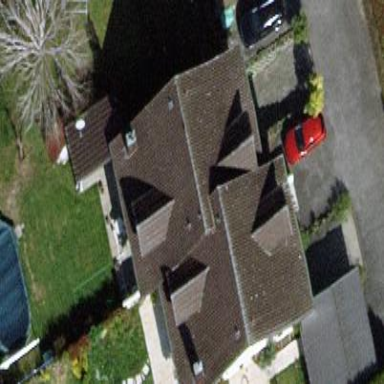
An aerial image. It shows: Simple and straightforward house.